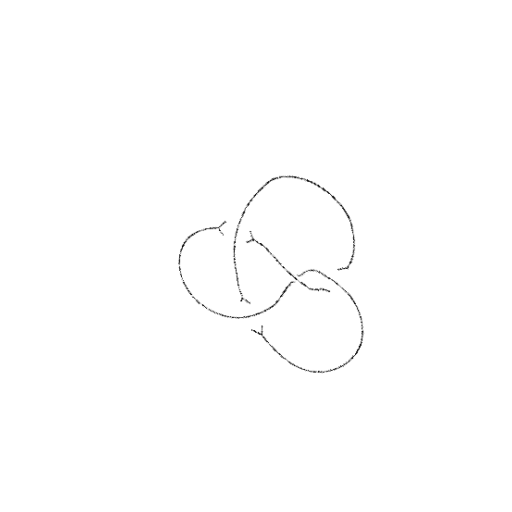
Crossing number: 4